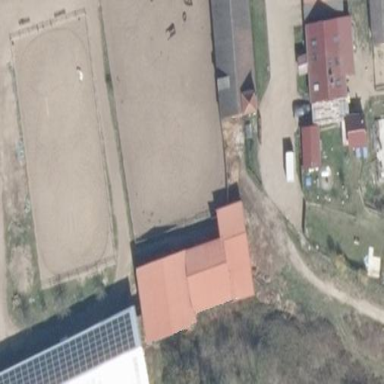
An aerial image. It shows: Equestrian pitch for leisure land use.